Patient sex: M
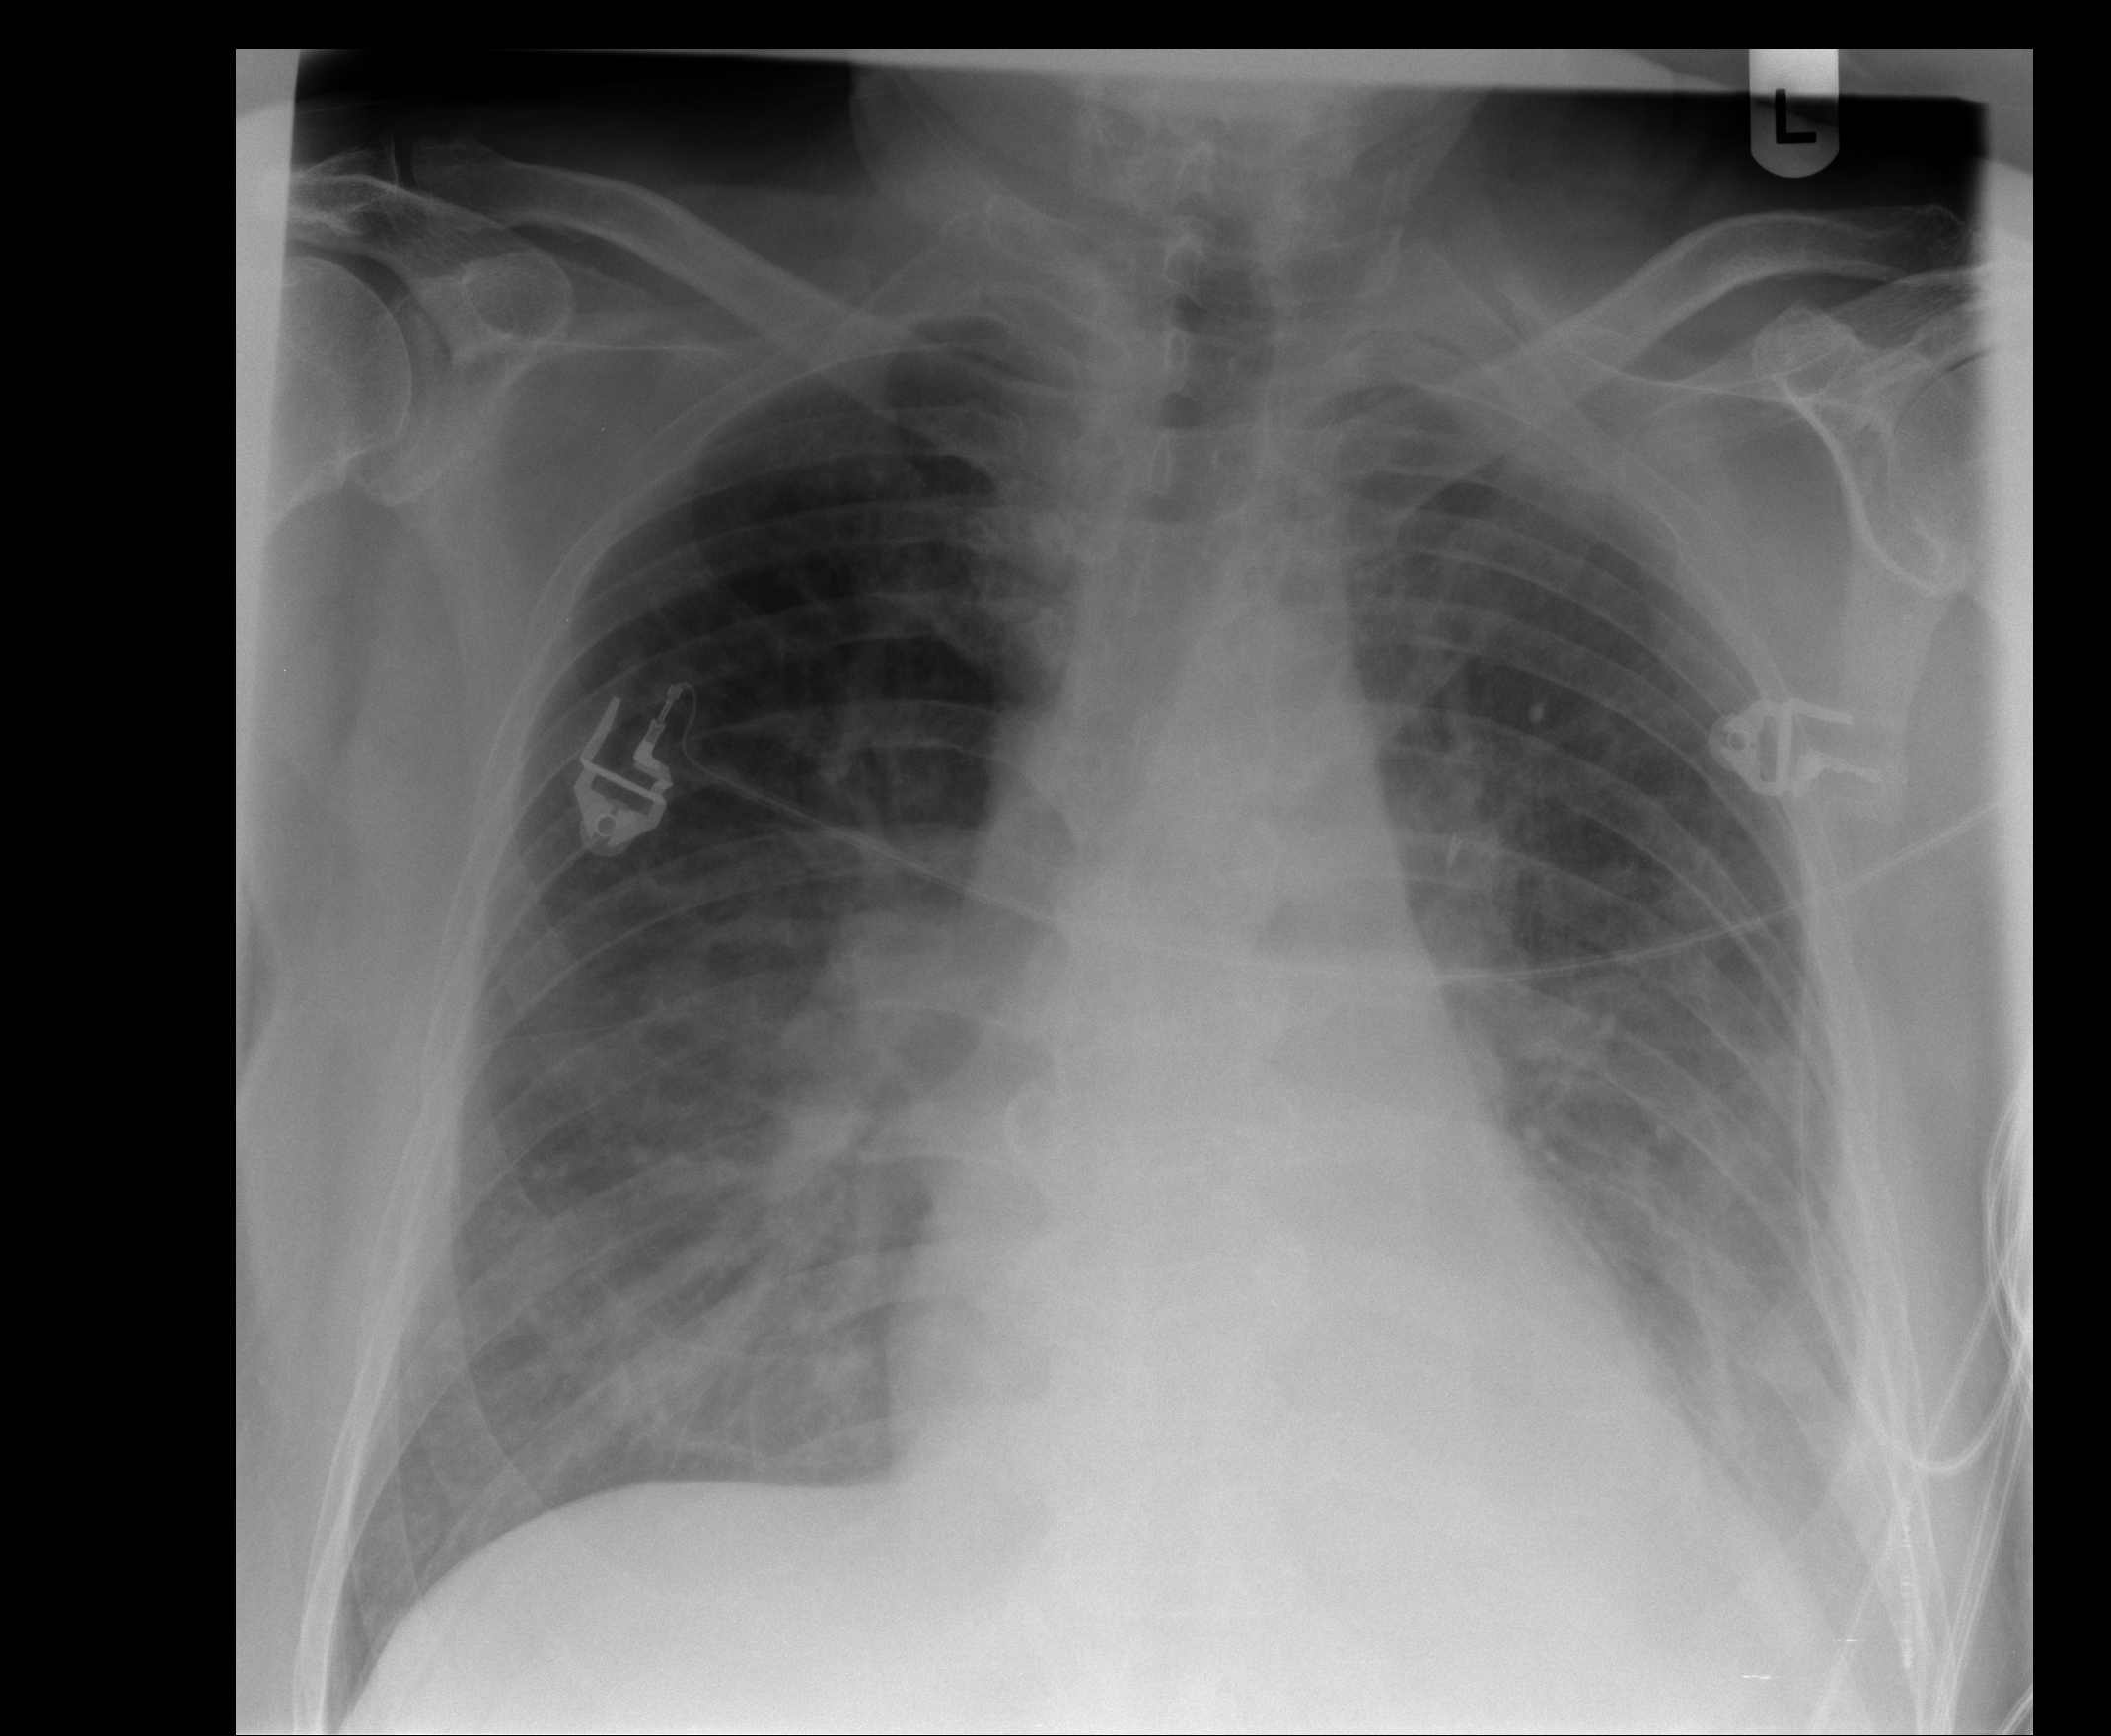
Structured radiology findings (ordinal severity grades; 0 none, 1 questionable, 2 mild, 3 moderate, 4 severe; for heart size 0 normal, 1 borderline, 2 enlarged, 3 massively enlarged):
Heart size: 0
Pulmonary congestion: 0
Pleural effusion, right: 0
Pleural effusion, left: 2
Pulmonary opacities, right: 2
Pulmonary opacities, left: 1
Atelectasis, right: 2
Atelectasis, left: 2